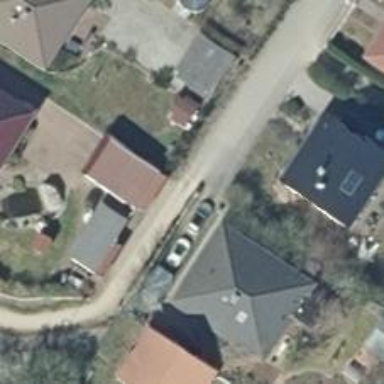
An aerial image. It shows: Paved residential road.